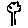
Label: tree